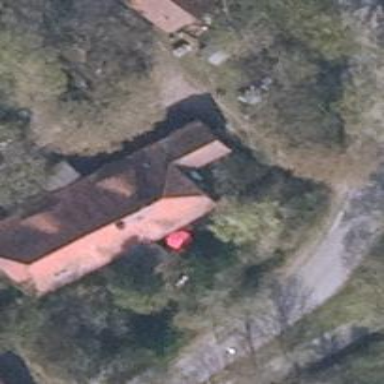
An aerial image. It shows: Detached building with half-hipped roof.